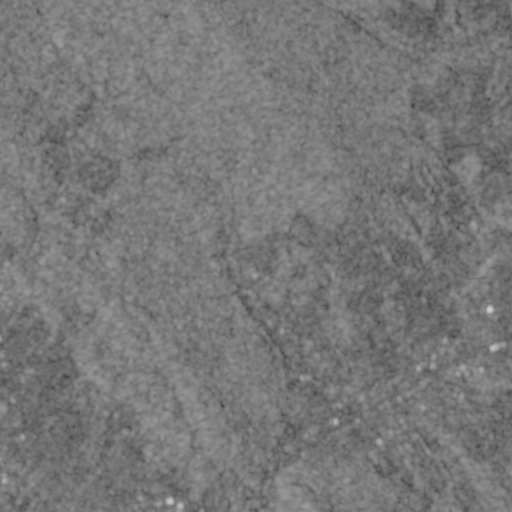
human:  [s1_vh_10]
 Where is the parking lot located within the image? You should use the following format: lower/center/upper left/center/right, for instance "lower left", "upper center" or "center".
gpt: The parking lot is located in the lower left of the image.
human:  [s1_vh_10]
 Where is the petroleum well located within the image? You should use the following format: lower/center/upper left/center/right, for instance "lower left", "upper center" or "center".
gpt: The petroleum well is located in the upper left of the image.
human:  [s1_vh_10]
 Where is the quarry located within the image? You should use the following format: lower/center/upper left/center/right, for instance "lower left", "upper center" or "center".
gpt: There is no quarry in the image.

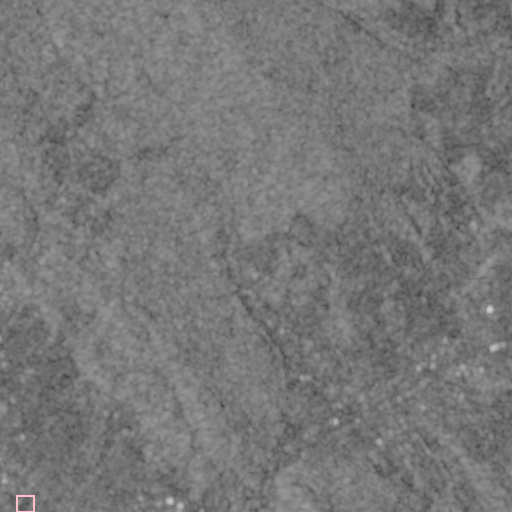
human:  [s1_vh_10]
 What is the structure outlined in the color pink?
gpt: The structure outlined in pink is a park.
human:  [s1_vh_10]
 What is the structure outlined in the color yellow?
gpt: There is no yellow outline.